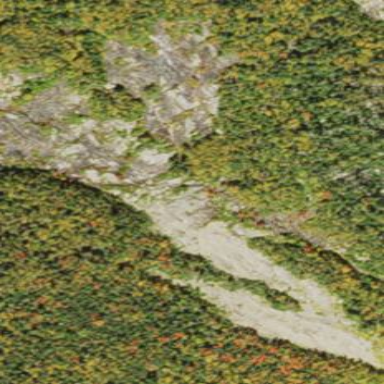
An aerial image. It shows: Landscape of bare rock.